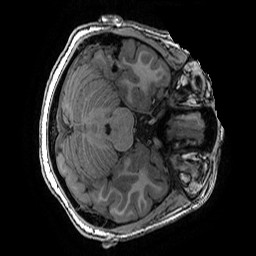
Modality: T1w
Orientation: axial
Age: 12
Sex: female
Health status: ill
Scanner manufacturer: ge
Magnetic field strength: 3 T
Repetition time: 0.007664 s
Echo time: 0.00342 s